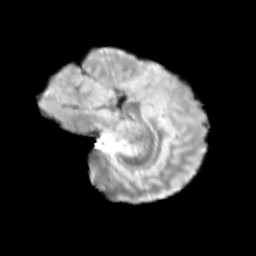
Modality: T2w
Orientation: sagittal
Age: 11
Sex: male
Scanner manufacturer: siemens
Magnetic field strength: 3 T
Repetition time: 3.8 s
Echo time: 0.07 s